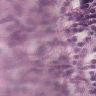
Metastatic tissue present: yes